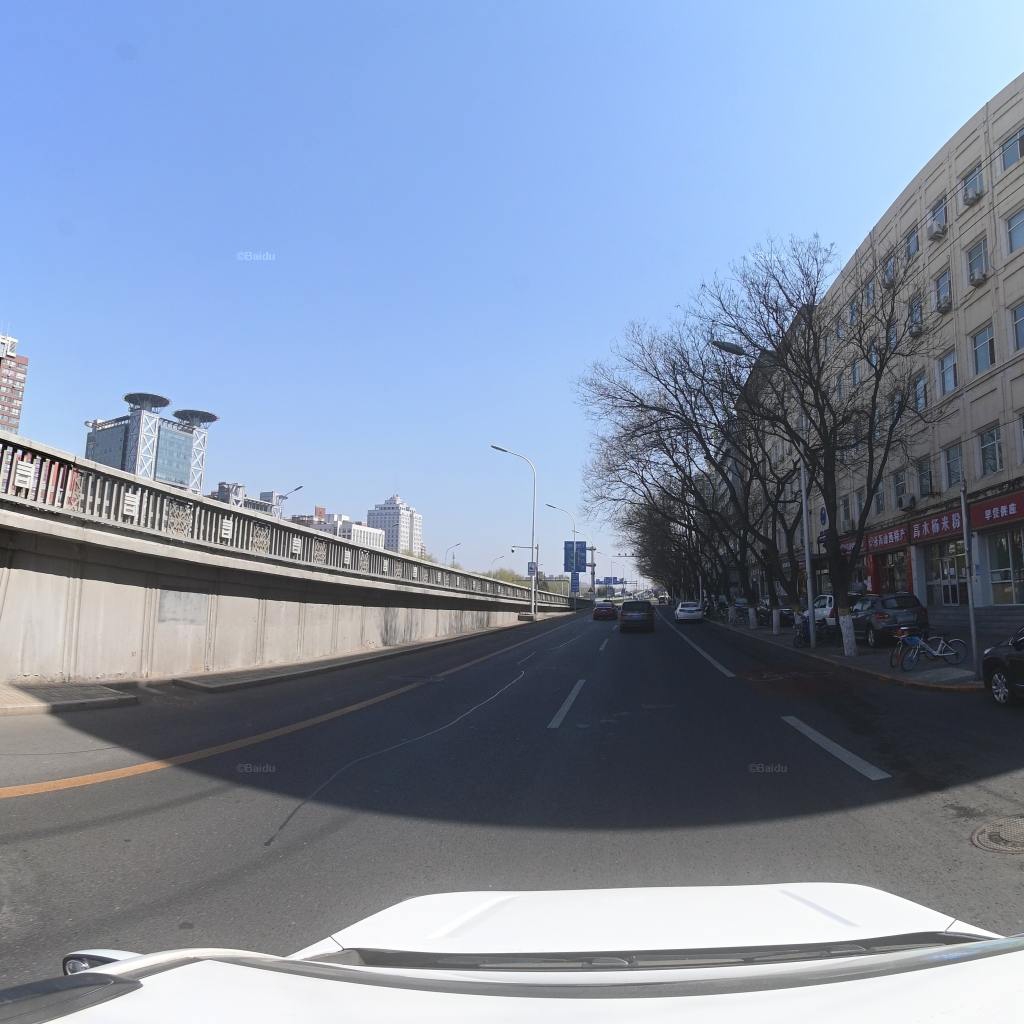
Region: Fengtai
Road damage annotations: longitudinal patch, manhole cover, longitudinal patch, longitudinal patch, longitudinal patch